Question: The storyboard's dynamic prototype custom cell contains a system 'UIButton'.
I set the button's title in 'cellForRowAtIndexPath':
'''
NSInteger votesCount = verse.helpfulVotesCount.integerValue;
NSString *votes = [NSString stringWithFormat:@" %ld helpful vote%@", (unsigned long)votesCount, votesCount == 1 ? @"" : @"s"];
[cell.detailButton setTitle:votes forState:UIControlStateNormal];
'''
Everything appears fine initially, until cells are scrolled off-screen. At that point, the reused cell's button title is no longer visible.
What I've checked:
- The custom cell's button's properties, including its 'frame'. Its placement and size are correct.- The button's 'state', 'titleForState' and 'titleColorForState'. It has a title and title color, but the title is no longer visible.
What I've tried:
- Changing the button type from System to Custom. The button title still disappears.- Setting a background color for the button. The background shows up, with the right height and width for the title, but the title itself isn't visible.
Why does the button title disappear after scrolling?
-

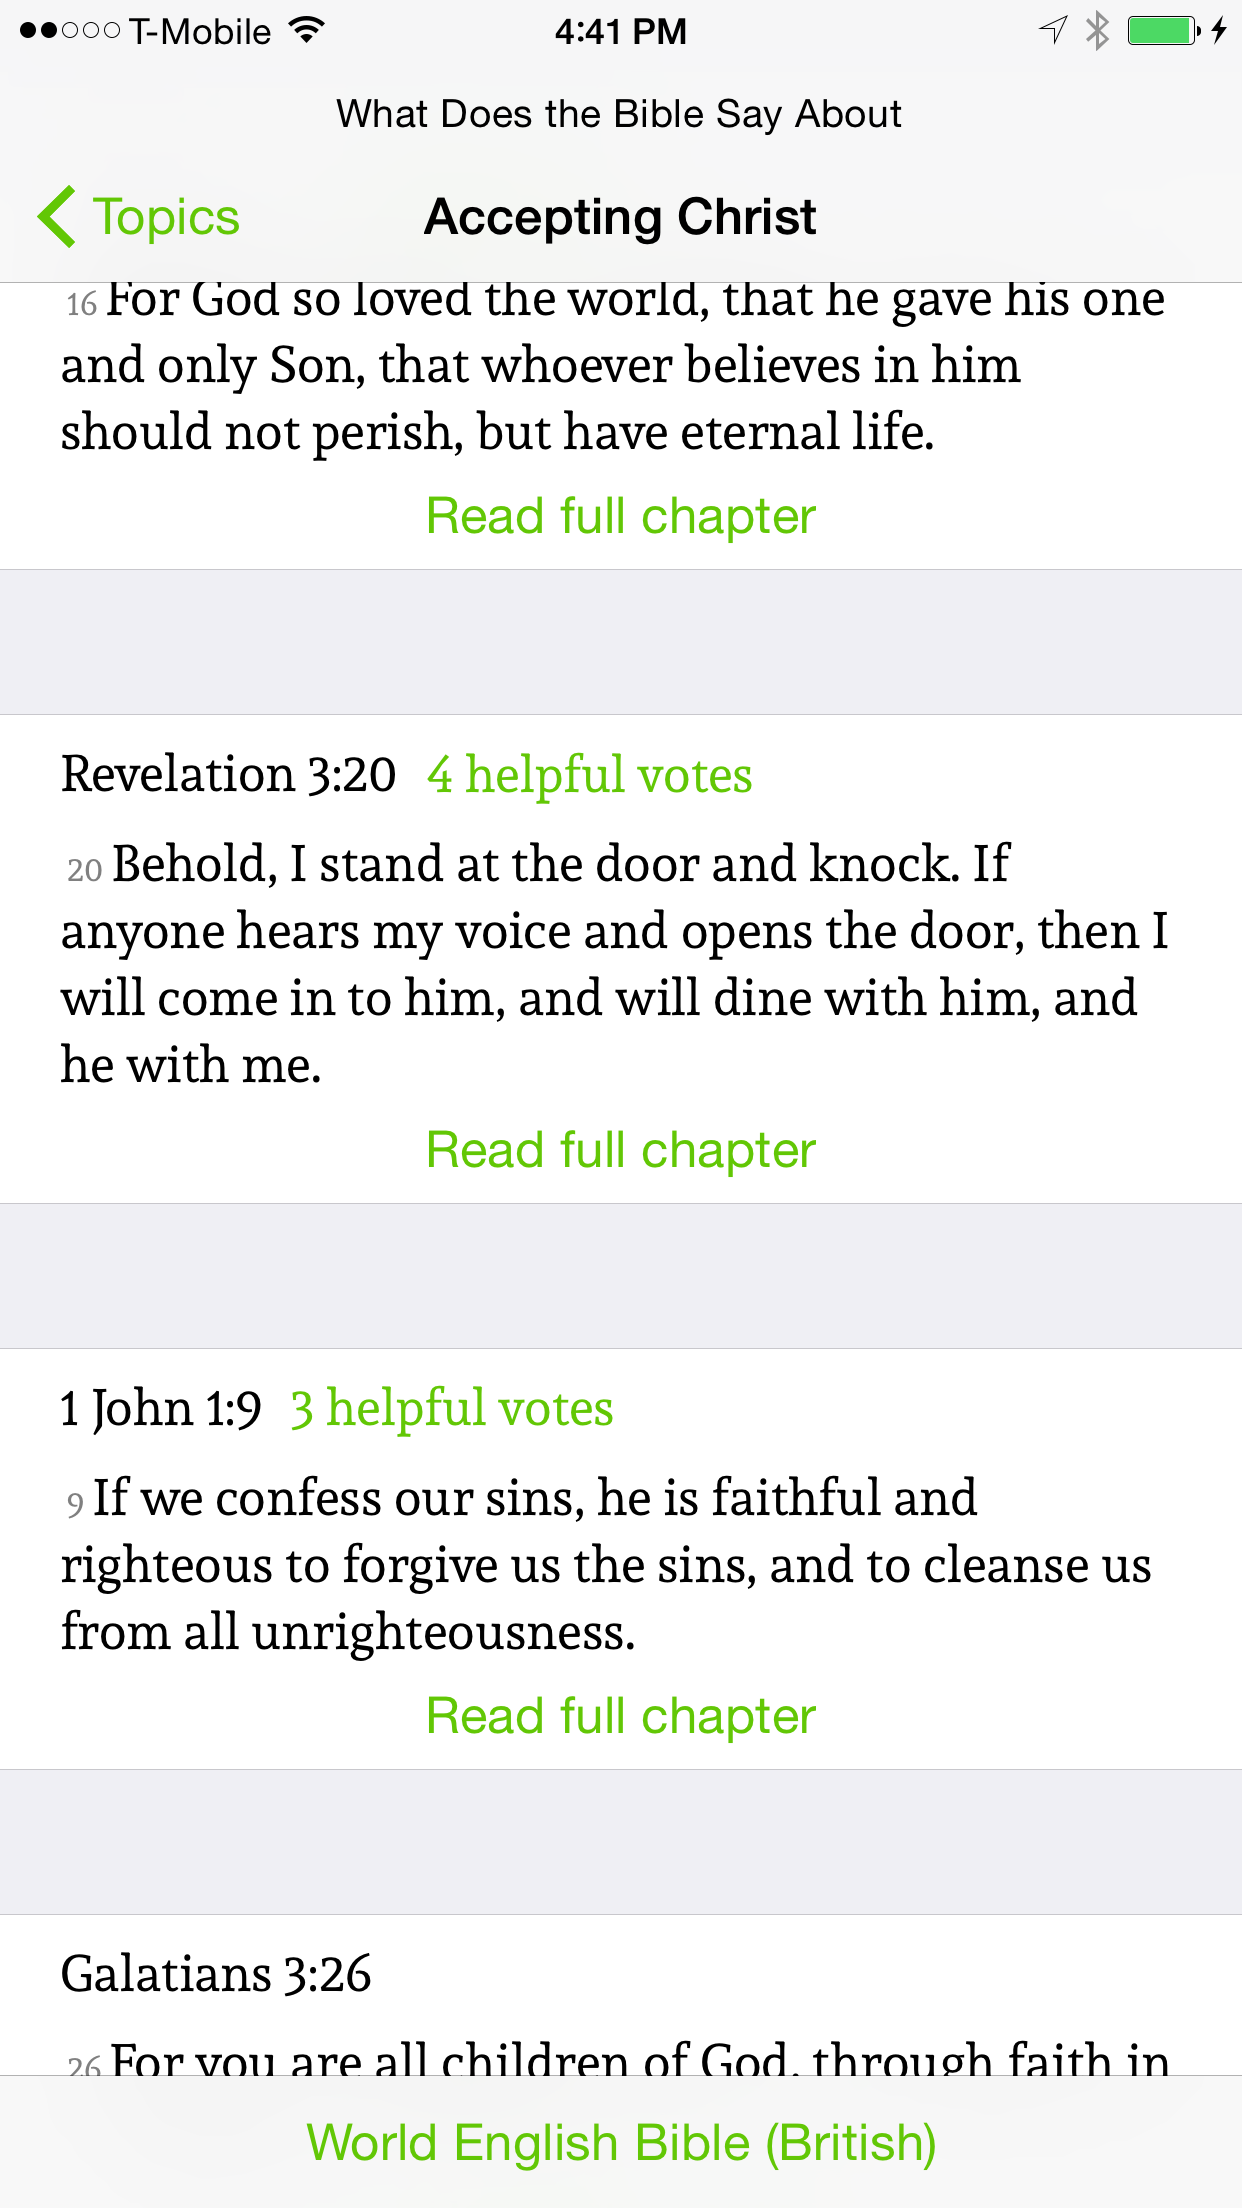
Answer: I think you are mixing the cell styles without knowing.
No code for us to see...
so let me show one way to go about it...
by only one cell style and by using tags.
(you can use multiple cell styles but have different dequeueReusableCellWithIdentifier for each cell style)
I'm using a Dynamic Prototype cell
The cell style is set to
I tried to have the same layout like yours
I gave the in question a tag of 201
I'm also using the helpfulVotes to display the row.
In IB, I gave it a tag of 202
Everything is created in the storyboard.
I'm just using references in cellForRowAtIndexPath:
I also created an @IBAction doSomething,
to prove we can keep track of which button is clicked.
image link: <URL>
'''
- (IBAction)doSomething:(UIButton*)sender {
NSLog(@"Button row clicked: %ld",(long)sender.titleLabel.tag);
}
- (UITableViewCell *)tableView:(UITableView *)tableView cellForRowAtIndexPath:(NSIndexPath *)indexPath {
UITableViewCell *cell = [tableView dequeueReusableCellWithIdentifier:@"cell" forIndexPath:indexPath];
// Configure the cell...
NSInteger votesCount = indexPath.row;
NSString *votes =
[NSString stringWithFormat:@" %ld helpful vote%@",
(unsigned long)votesCount, votesCount == 1 ? @"" : @"s"];
UILabel *helpfulVotes = (UILabel *)[cell viewWithTag:202];
[helpfulVotes setText:votes];
UIButton *detailButton = (UIButton *)[cell viewWithTag:201];
[detailButton setTitle:votes forState:UIControlStateNormal];
//save indexPath.row inside this tag
detailButton.titleLabel.tag = indexPath.row;
return cell;
}
'''
Swift version, which is like slang Objective-C:
'''
@IBAction func doSomething(sender: UIButton) {
if let tag = sender.titleLabel?.tag {
println("row:\(tag)")
}
}
override func tableView(tableView: UITableView, cellForRowAtIndexPath indexPath: NSIndexPath) -> UITableViewCell {
let cell = tableView.dequeueReusableCellWithIdentifier("cell", forIndexPath: indexPath) as UITableViewCell
// Configure the cell...
var someTitle = cell.viewWithTag(202) as UILabel
someTitle.text = "Row \(indexPath.row):00"
var detailButton = cell.viewWithTag(201) as UIButton
//save indexPath.row inside this tag
detailButton.titleLabel?.tag = indexPath.row
detailButton.setTitle("Button:\(indexPath.row)",
forState: UIControlState.Normal)
return cell
}
'''